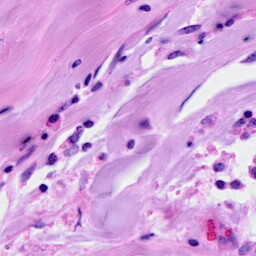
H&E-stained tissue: Breast